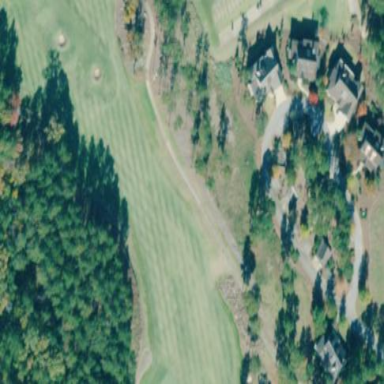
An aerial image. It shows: Area of rough grass used for golf.